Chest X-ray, PA view. Patient: 25 years old, sex M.
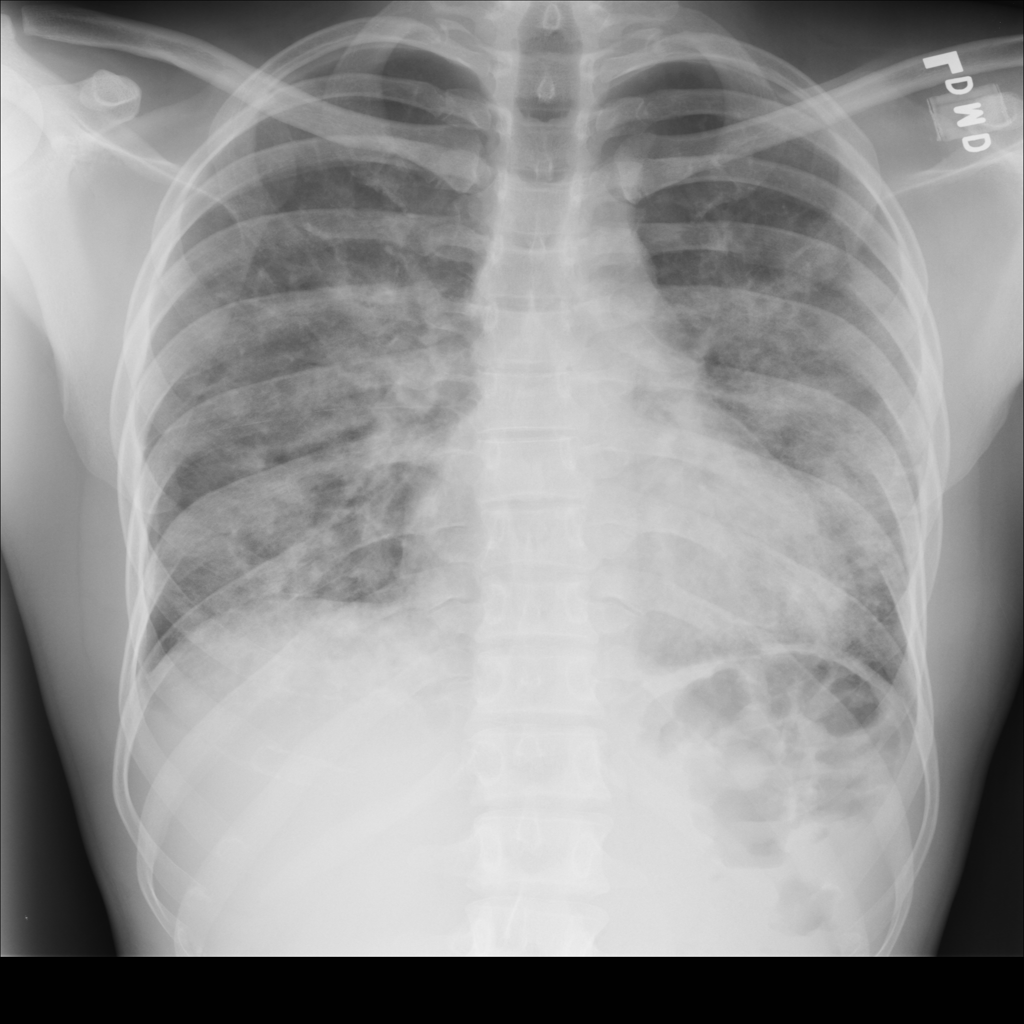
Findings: Infiltration, Pneumonia